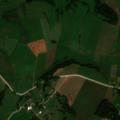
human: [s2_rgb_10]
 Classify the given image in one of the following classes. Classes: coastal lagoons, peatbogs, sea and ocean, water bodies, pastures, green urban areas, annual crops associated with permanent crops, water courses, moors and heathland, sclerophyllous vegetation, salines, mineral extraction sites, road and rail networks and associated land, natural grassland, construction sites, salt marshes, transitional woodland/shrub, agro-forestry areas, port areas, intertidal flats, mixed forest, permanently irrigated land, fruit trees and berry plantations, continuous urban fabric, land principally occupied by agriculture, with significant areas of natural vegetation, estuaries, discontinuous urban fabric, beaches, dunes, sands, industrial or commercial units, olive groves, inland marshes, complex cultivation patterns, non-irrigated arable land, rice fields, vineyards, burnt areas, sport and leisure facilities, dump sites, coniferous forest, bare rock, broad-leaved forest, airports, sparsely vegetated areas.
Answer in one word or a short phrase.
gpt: non-irrigated arable land, pastures, complex cultivation patterns, land principally occupied by agriculture, with significant areas of natural vegetation